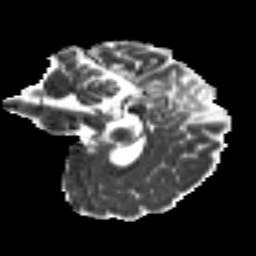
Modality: MD
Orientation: sagittal
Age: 21
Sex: female
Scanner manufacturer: siemens
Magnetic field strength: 3 T
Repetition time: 8.8 s
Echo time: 0.085 s